Question: I have a list of nodes which belong in a graph. The graph is directed and does not contain cycles. Also, some of the nodes are marked as "end" nodes. Every node has a set of input nodes I can use.
The question is the following: How can I sort (ascending) the nodes in the list by the biggest distance to any reachable end node? Here is an example off how the graph could look like.

I have already added the calculated distance after which I can sort the nodes (grey). The end nodes have the distance 0 while C, D and G have the distance 1. However, F has the distance of 3 because the approach over D would be shorter (2).
I have made a concept of which I think, the problem would be solved. Here is some pseudo-code:
'''
sortedTable<Node, depth> // used to store nodes and their currently calculated distance
tempTable<Node>// used to store nodes
currentDepth = 0;
- fill tempTable with end nodes
while( tempTable is not empty)
{
- create empty newTempTable<Node node>
// add tempTable to sortedTable
for (every "node" in tempTable)
{
if("node" is in sortedTable)
{
- overwrite depth in sortedTable with currentDepth
}
else
{
- add (node, currentDepth) to sortedTable
}
// get the node in the next layer
for ( every "newNode" connected to node)
{
- add newNode to newTempTable
}
- tempTable = newTempTable
}
currentDepth++;
}
'''
This approach should work. However, the problem with this algorithm is that it basicly creates a tree from the graph based from every end node and then corrects old distance-calculations for every depth. For example: G would have the depth 1 (calculatet directly over B), then the depth 3 (calculated over A, D and F) and then depth 4 (calculated over A, C, E and F).
Do you have a better solution to this problem?
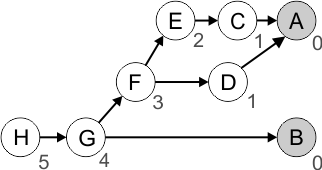
Answer: It can be done with <URL>.
The graph is a <URL> on the graph, let the sorted order be v1,v2,v3,...,vn.
Now, set 'D(v)=0' for all "end node", and from last to first (according to topological order) do:
'''
D(v) = max { D(u) + 1, for each edge (v,u) }
'''
It works because the graph is a DAG, and when done in reversed to the topological order, the values of all 'D(u)' for all outgoing edges '(v,u)' is already known.
---
Example on your graph:
Topological sort (one possible):
'''
H,G,B,F,D,E,C,A
'''
Then, the algorithm:
'''
init:
D(B)=D(A)=0
'''
Go back from last to first:
'''
D(A) - no out edges, done
D(C) = max{D(A) + 1} = max{0+1}=1
D(E) = max{D(C) + 1} = 2
D(D) = max{D(A) + 1} = 1
D(F) = max{D(E)+1, D(D)+1} = max{2+1,1+1} = 3
D(B) = 0
D(G) = max{D(B)+1,D(F)+1} = max{1,4}=4
D(H) = max{D(G) + 1} = 5
'''
---
As a side note, if the graph is not a DAG, but a general graph, this is a variant of the <URL>, which is NP-Complete.
Luckily, it does have an efficient solution when our graph is a DAG.